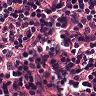
Metastatic tissue present: no